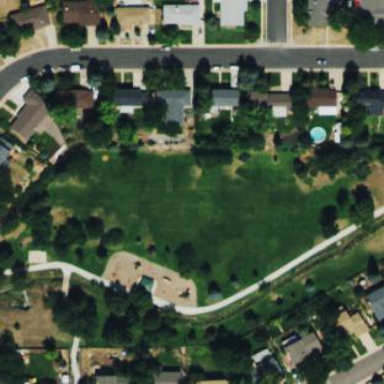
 perfect for leisurely sports activities."